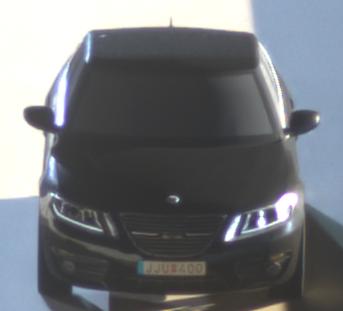
Make: Saab
Model: 5-Sep
Detailed model: 9-5 1.6T
Model produced from: 2010/06
Model produced until: 2011/12
Doors: 4
Color: black
Road condition: dry road
Daytime: night
Contrast: high contrast